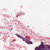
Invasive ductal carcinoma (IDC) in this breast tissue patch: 0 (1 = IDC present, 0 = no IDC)